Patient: sex F, age 68
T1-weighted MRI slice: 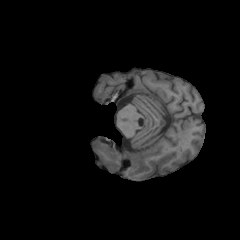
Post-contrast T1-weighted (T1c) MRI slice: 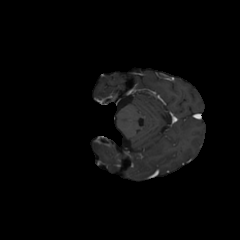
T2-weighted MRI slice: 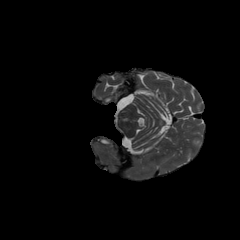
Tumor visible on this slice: yes
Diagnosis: Glioblastoma, IDH-wildtype
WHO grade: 4